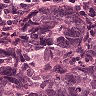
Metastatic tissue present: yes